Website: macys
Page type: account-selection
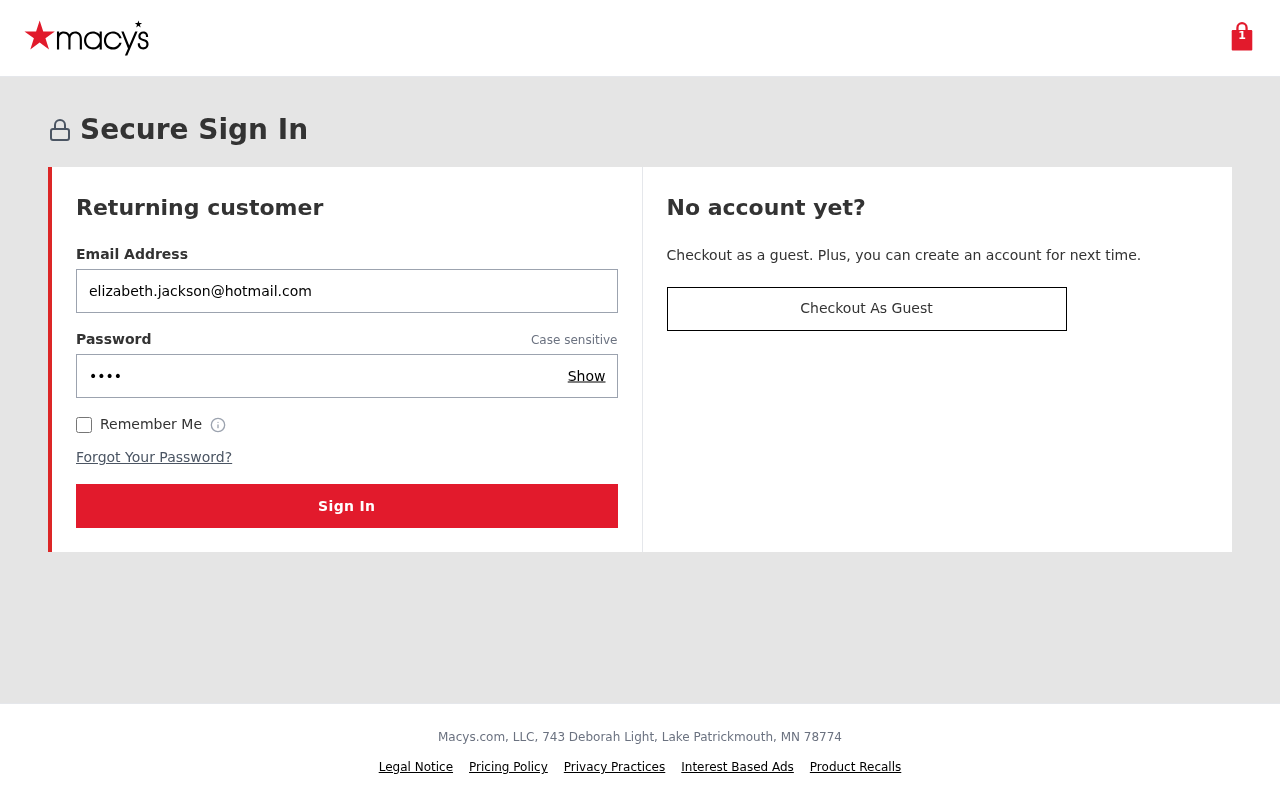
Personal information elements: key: PII_EMAIL
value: elizabeth.jackson@hotmail.com
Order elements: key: ORDER_NUM_ITEMS
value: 1